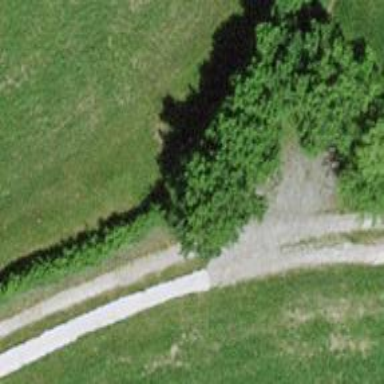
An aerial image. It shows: Hedge barrier.